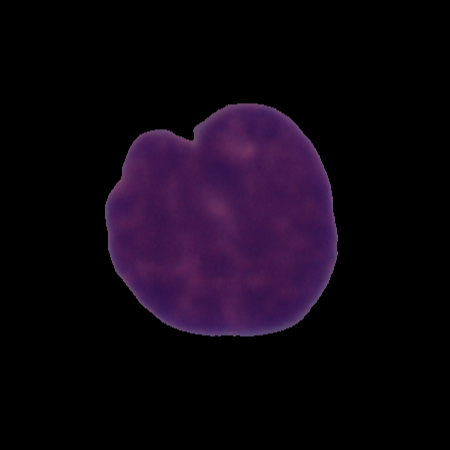
Label: cancer